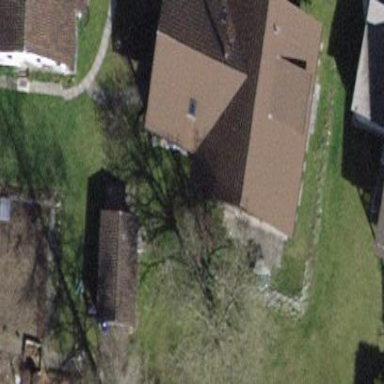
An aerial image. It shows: Building with tile roof.